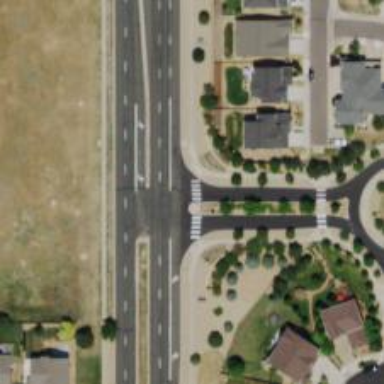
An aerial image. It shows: Marked crossing on the road.